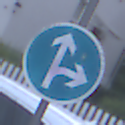
Verkehrszeichen: VorgeschriebeneFahrtrichtungGeradeausOderRechts
Umgebung: Outdoor, Urban
Tageszeit: SunriseSunset
Wetter: PartlyCloudy
Licht: Natural
Jahreszeit: NotSpecified
Kontrast: LowContrast